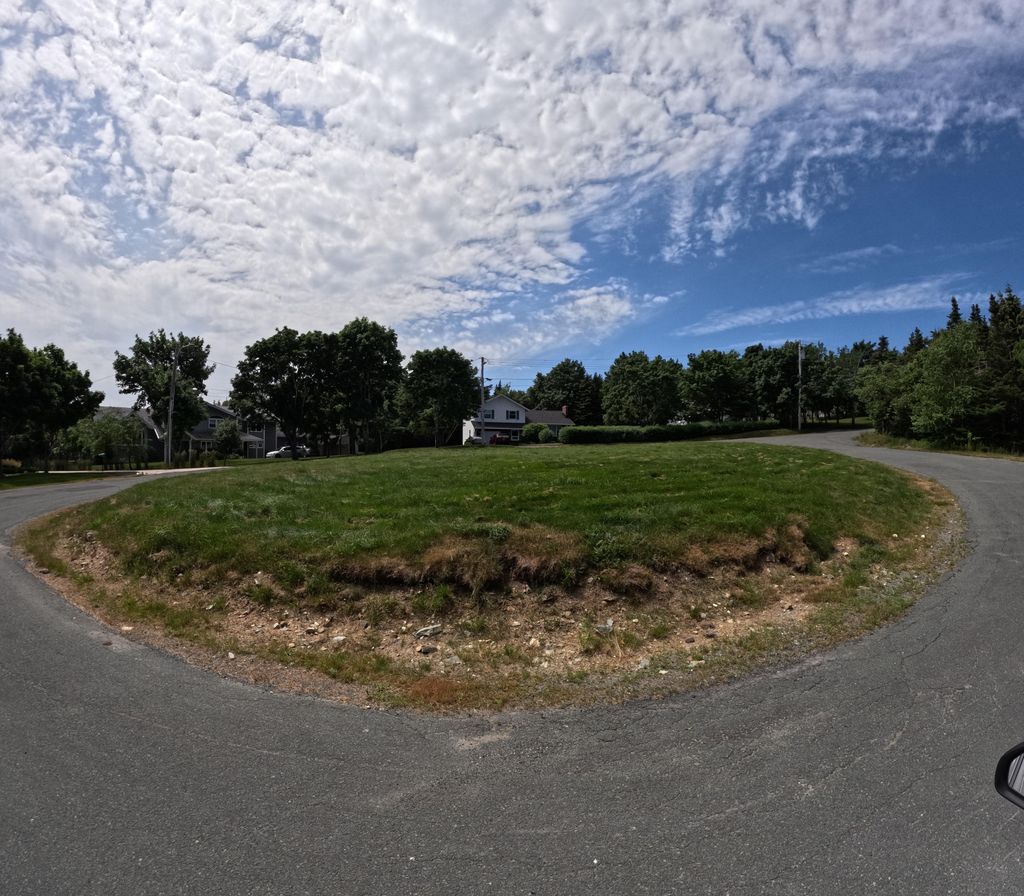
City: st_johns